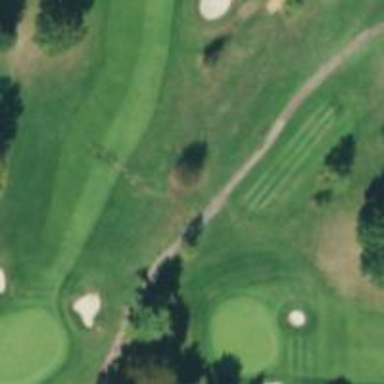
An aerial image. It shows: Pathway for golfing.